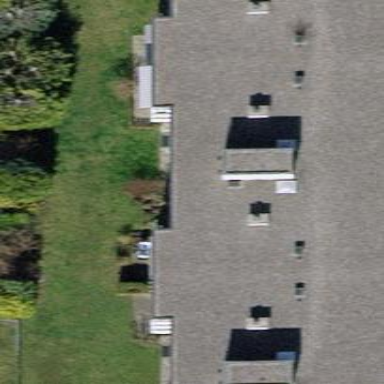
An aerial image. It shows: Gray apartment building with flat roof made of gravel.